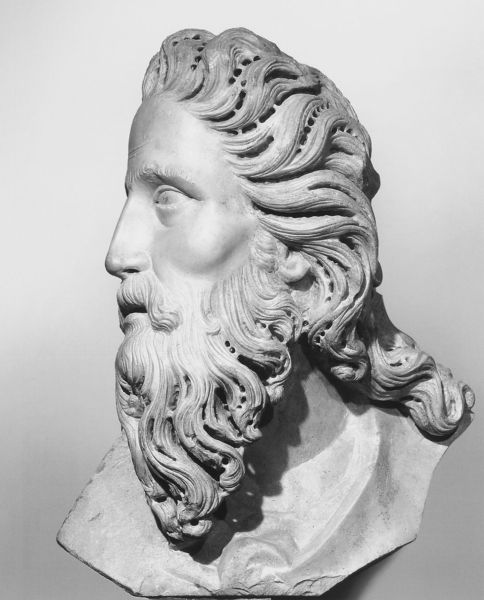
Titel: Kopf einer Statue Johannes des Täufers
Künstler: Tino di Camaino
Institution: Florenz, Museo dell’Opera del Duomo
Schlagwörter: kopf, mann, geschwungen, grau, haar, marmor, mund, nase, profil, stirn, blick, alt, bart, mensch, stein, hals, porträt, auge, haare, lange haare, augenbrauen, locken, renaissance, skulptur, wangen, wellen, ansicht, linien, brauen, büste, gerade, foto, photographie, antike, moses, hohe stirn, fragment, wangenknochen, profilansicht, mose, wallend, wallendes haar, römisch, philosoph